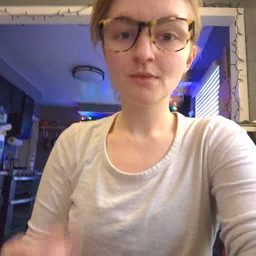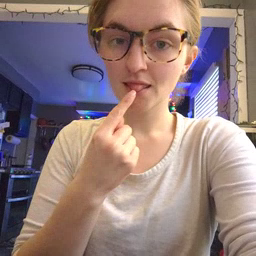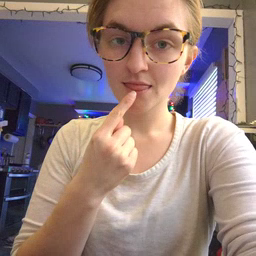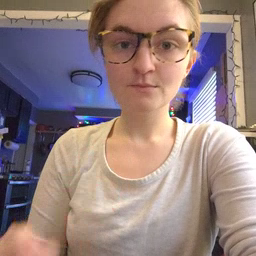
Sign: tongue